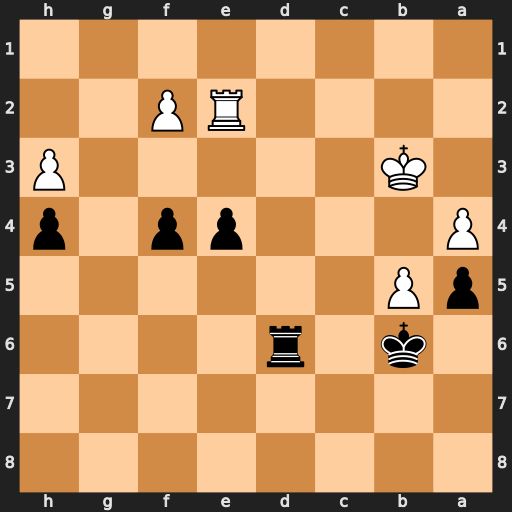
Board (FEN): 8/8/1k1r4/pP6/P3pp1p/1K5P/4RP2/8
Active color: b
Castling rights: -
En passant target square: -
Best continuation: Rd3+ Kc4 Ra3